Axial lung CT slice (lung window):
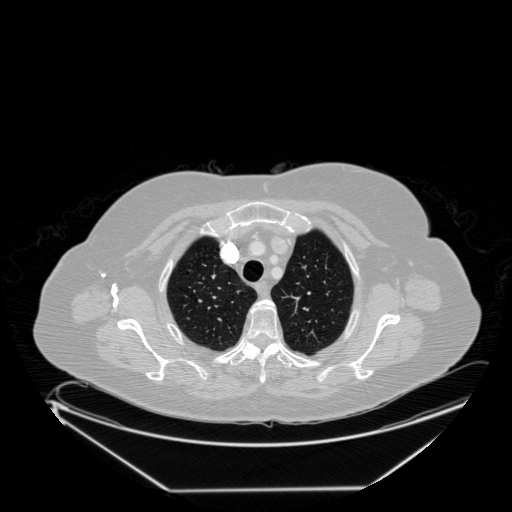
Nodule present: no